Aerial crown-view tile of a tropical tree (Barro Colorado Island, Panama), acquired 20241216:
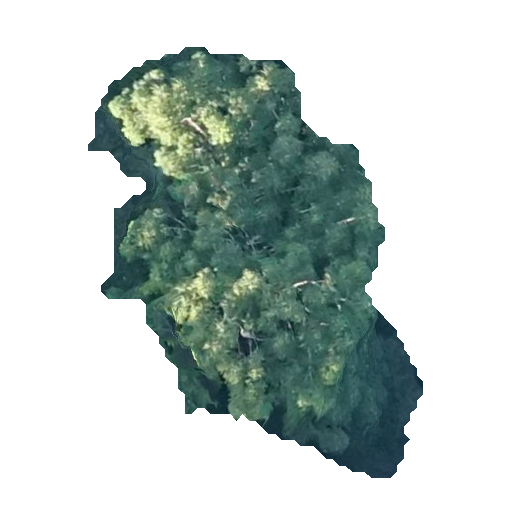
Species: Guatteria lucens
GBIF accepted scientific name: Guatteria lucens
Crown area: 128.703 m²